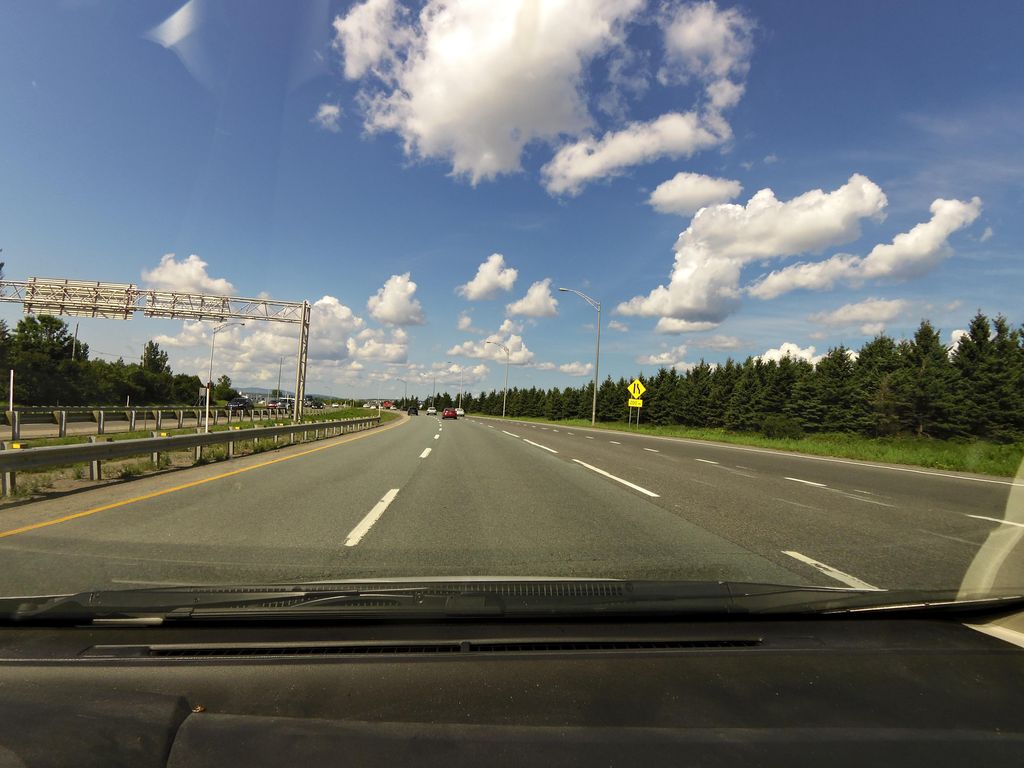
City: quebec_city